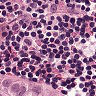
Metastatic tissue present: no